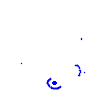
Particle: electron